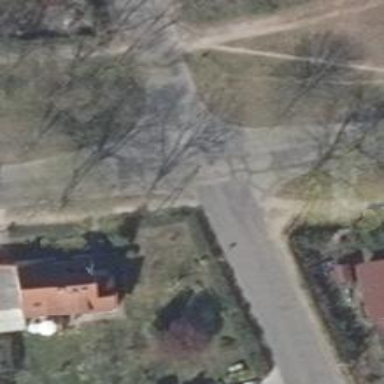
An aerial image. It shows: Unmarked road crossing.